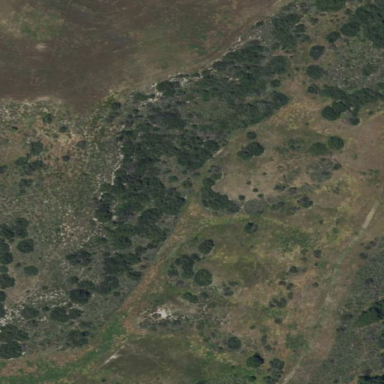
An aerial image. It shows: Scrub vegetation covers the land in the area.